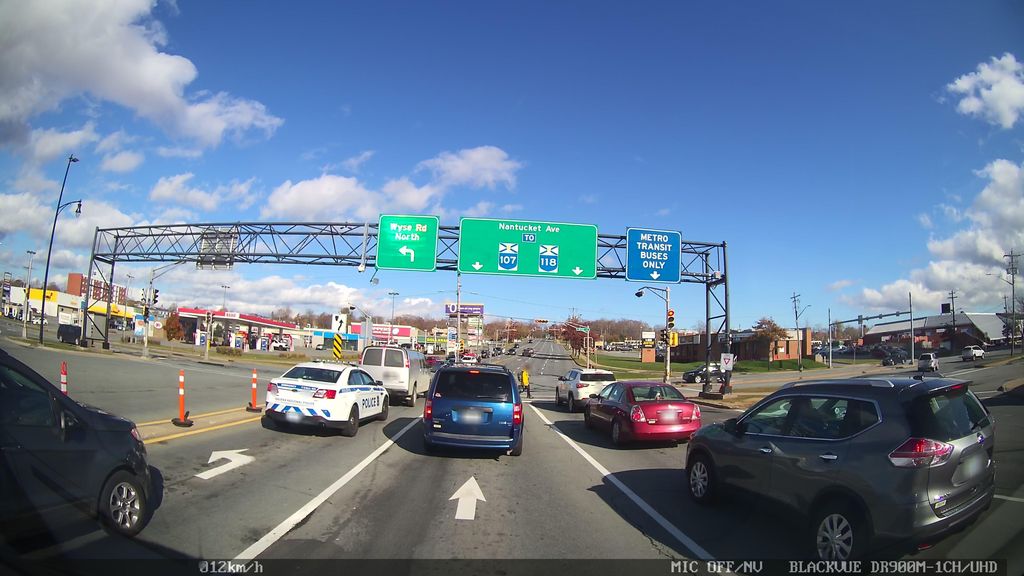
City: halifax